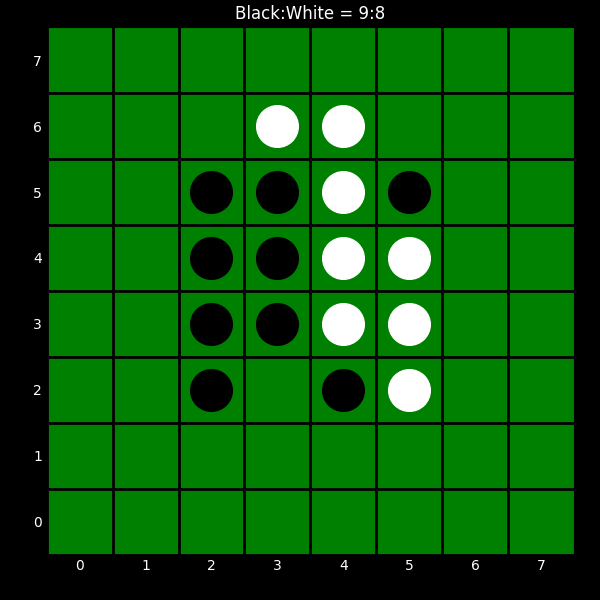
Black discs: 9
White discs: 8